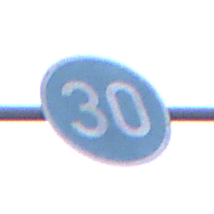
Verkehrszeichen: VorgeschriebeneMindestgeschwindigkeit
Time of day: MorningAfternoon
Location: Outdoor (Urban)
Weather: Overcast
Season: NotSpecified
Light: Natural